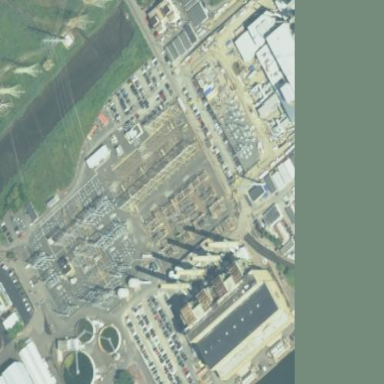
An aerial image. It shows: Industrial area with power plant.